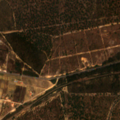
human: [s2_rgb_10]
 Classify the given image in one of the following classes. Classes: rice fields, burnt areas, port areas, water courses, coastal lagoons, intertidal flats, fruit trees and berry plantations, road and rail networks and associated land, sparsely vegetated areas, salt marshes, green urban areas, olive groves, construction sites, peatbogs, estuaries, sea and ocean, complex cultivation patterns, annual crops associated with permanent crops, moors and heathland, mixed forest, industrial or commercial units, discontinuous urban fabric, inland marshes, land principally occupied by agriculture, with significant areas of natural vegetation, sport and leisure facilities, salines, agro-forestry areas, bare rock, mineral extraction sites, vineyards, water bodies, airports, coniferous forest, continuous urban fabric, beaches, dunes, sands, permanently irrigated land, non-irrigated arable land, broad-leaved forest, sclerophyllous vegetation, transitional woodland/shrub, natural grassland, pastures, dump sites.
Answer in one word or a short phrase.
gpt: vineyards, complex cultivation patterns, broad-leaved forest, coniferous forest, mixed forest, transitional woodland/shrub